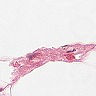
Metastatic tissue present: no